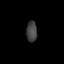
Tissue: prostate
Cell type: Myeloid cells
Senescence score: 0.7762
Nuclear area (px): 217
Mean DAPI intensity: 65.747